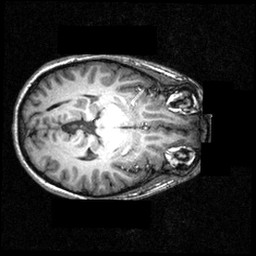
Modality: T1w
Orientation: axial
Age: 24
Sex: female
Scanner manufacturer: siemens
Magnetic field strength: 3.951 T
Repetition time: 1.5 s
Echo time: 0.00335 s